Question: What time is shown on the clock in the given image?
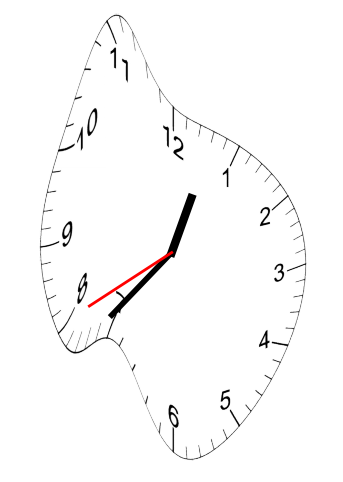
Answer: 12:36:40